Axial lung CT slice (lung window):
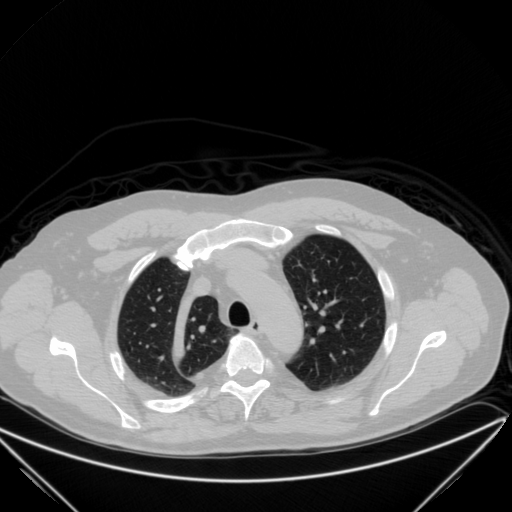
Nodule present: no